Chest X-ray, AP view. Patient: 16 years old, sex M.
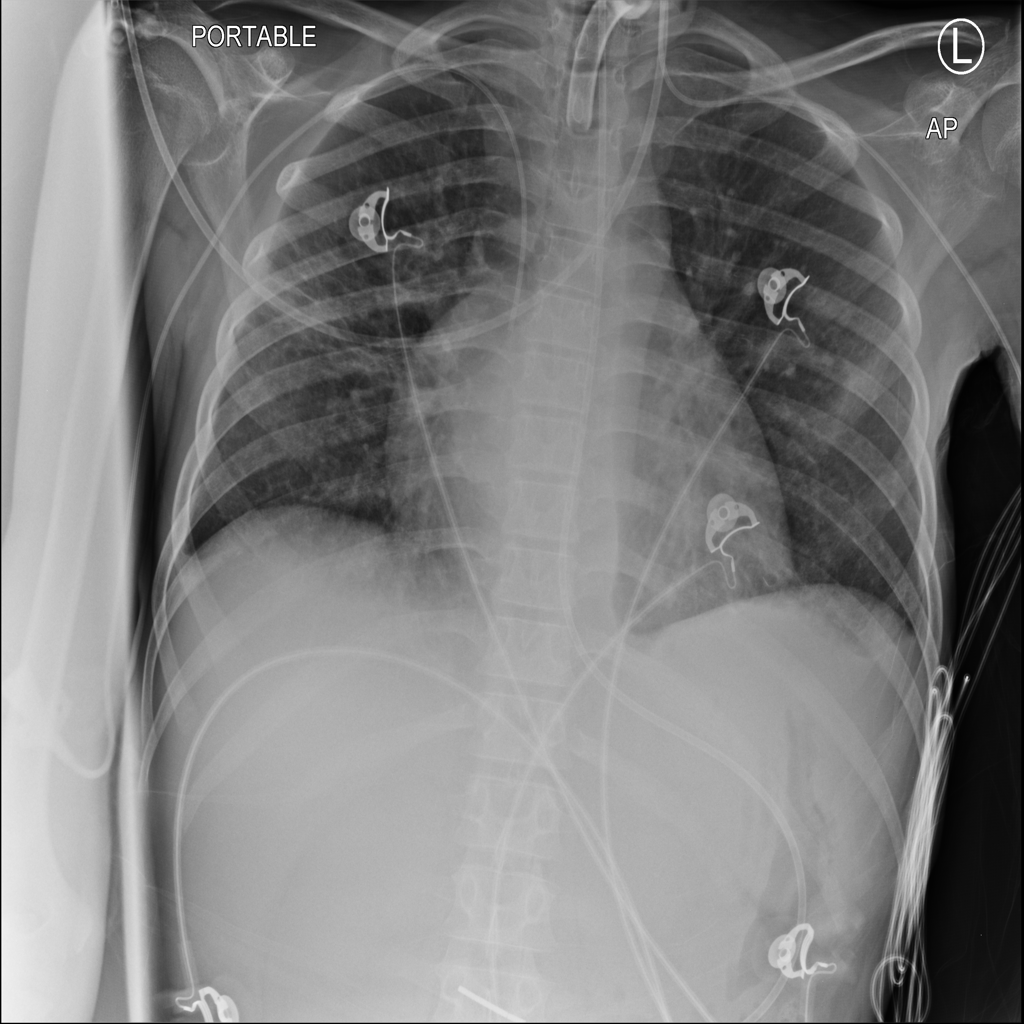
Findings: No Finding